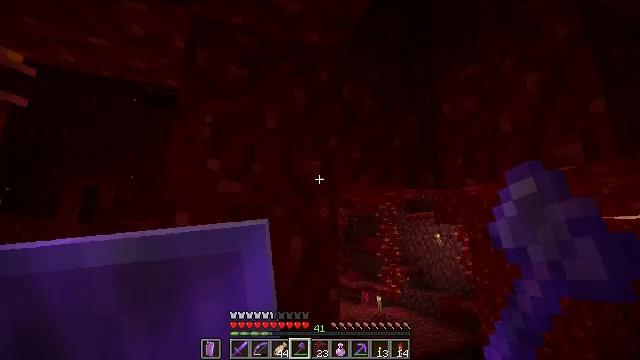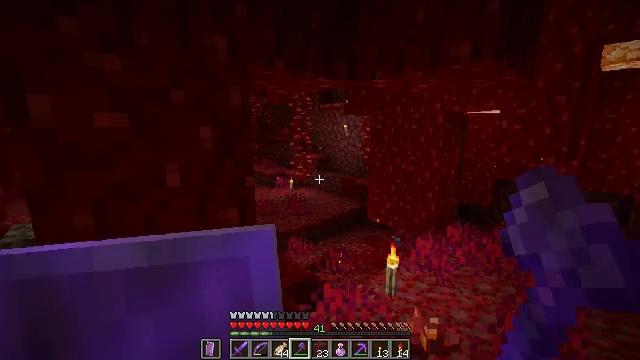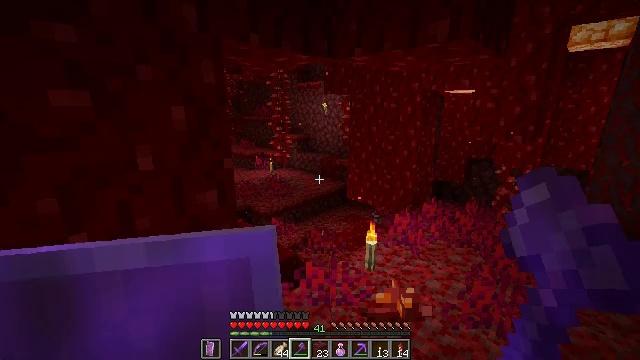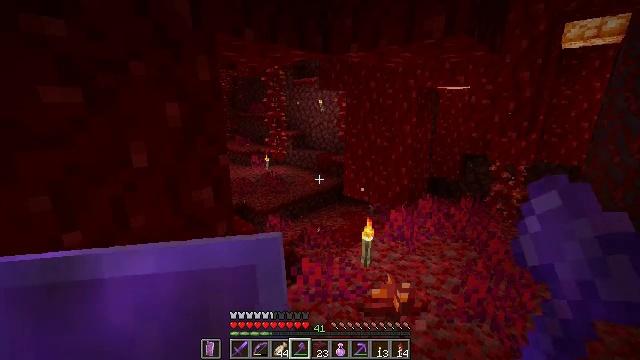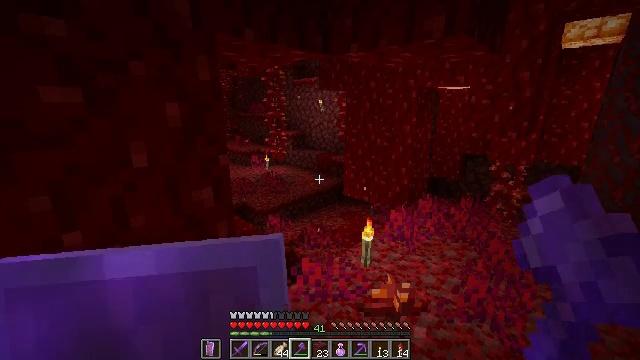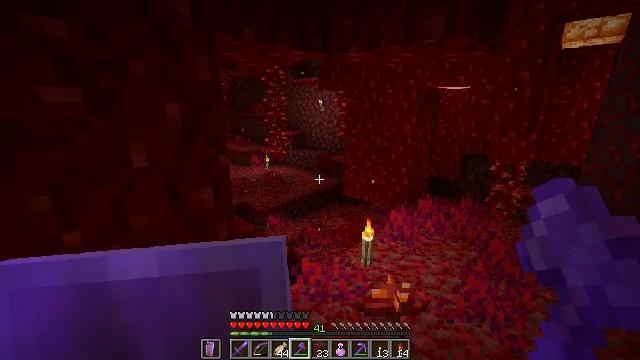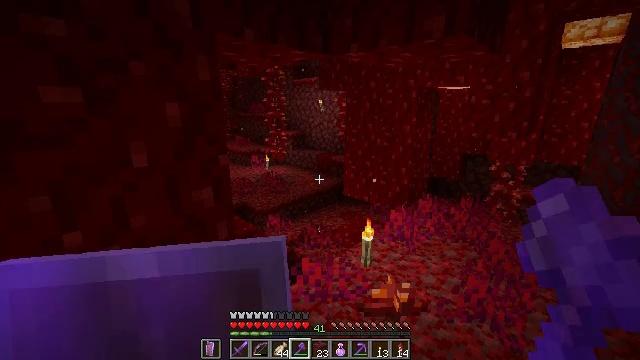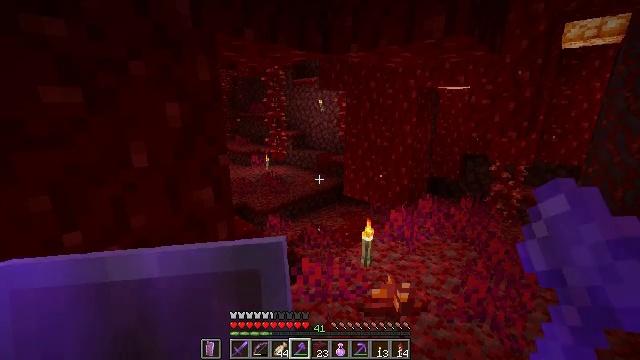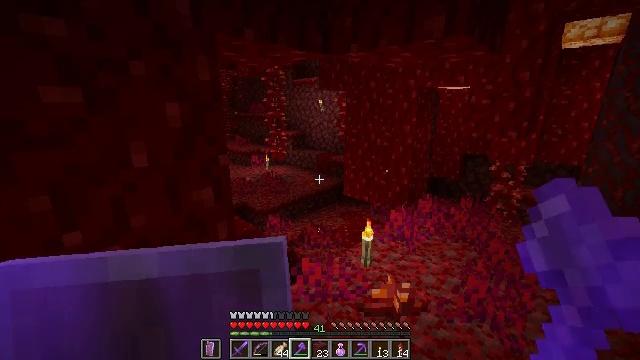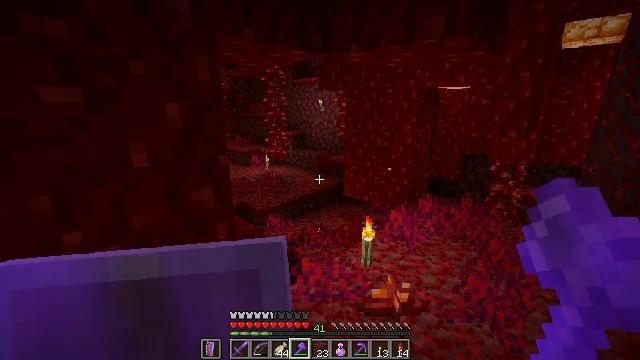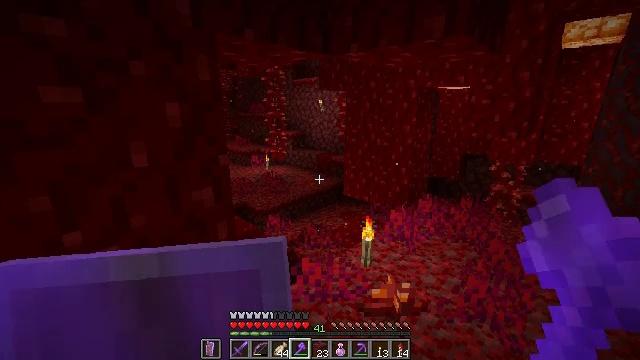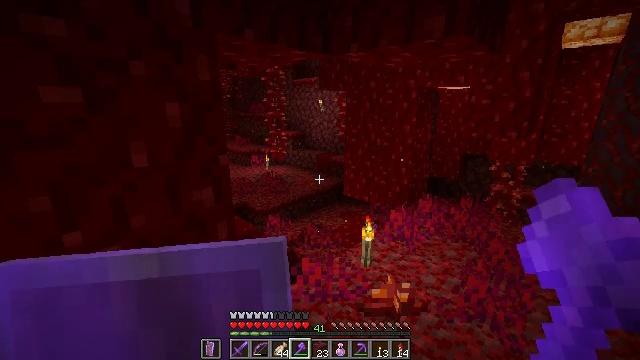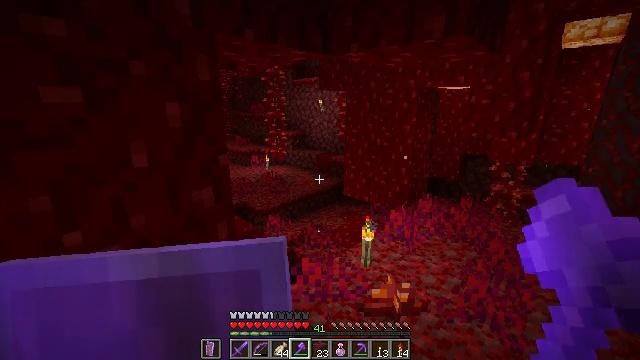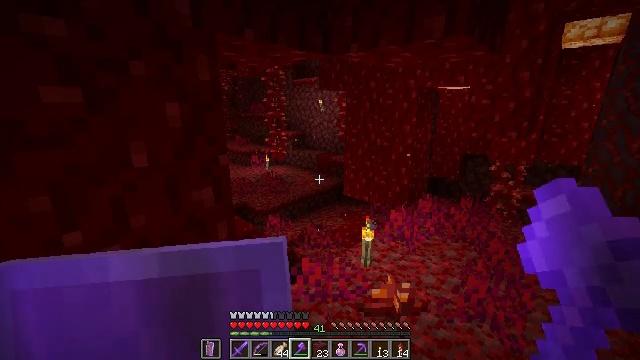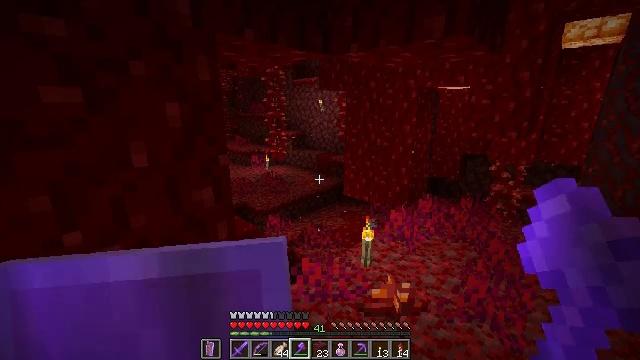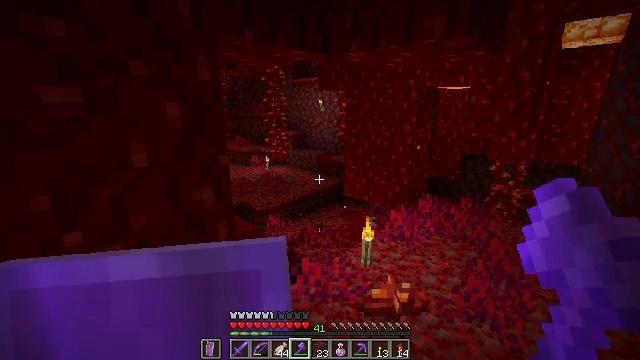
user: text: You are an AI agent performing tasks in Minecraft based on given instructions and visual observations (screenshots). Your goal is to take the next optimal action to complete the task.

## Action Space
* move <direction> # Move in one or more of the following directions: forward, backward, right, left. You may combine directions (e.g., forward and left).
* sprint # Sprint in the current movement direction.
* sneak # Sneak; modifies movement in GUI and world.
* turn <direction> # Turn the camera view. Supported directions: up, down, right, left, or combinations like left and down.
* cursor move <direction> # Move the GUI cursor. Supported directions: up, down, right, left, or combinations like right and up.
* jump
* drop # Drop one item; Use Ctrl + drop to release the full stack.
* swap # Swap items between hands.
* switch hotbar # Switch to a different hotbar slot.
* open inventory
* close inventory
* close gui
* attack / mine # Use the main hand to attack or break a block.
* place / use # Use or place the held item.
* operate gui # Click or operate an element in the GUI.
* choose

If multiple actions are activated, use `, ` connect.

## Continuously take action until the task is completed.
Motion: motion action
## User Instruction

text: Harvest crimson stem blocks.
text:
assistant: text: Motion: turn right and down
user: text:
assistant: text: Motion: turn right and down
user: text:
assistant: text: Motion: no_op
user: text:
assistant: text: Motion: no_op
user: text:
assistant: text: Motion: no_op
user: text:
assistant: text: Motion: no_op
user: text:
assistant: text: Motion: no_op
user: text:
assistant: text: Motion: no_op
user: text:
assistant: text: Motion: no_op
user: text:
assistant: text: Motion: no_op
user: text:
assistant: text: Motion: no_op
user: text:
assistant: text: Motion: no_op
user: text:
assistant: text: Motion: no_op
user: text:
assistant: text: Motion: no_op
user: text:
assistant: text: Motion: no_op
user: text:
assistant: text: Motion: move forward
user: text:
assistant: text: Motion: move forward
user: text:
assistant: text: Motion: move forward
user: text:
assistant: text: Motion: move forward
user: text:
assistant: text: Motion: move forward
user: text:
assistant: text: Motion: no_op
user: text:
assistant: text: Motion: no_op
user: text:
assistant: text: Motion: no_op
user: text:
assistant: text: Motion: no_op
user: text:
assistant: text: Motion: no_op
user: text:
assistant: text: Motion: turn left
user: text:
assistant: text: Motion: turn left and down
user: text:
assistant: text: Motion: move right, turn left and down
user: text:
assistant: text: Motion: move right, turn left
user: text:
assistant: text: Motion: move right, turn left